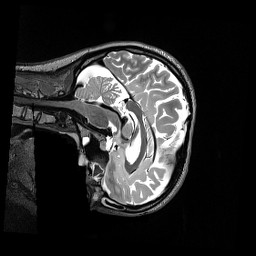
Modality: T2w
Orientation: sagittal
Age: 19
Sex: female
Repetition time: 3.2 s
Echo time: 0.563 s